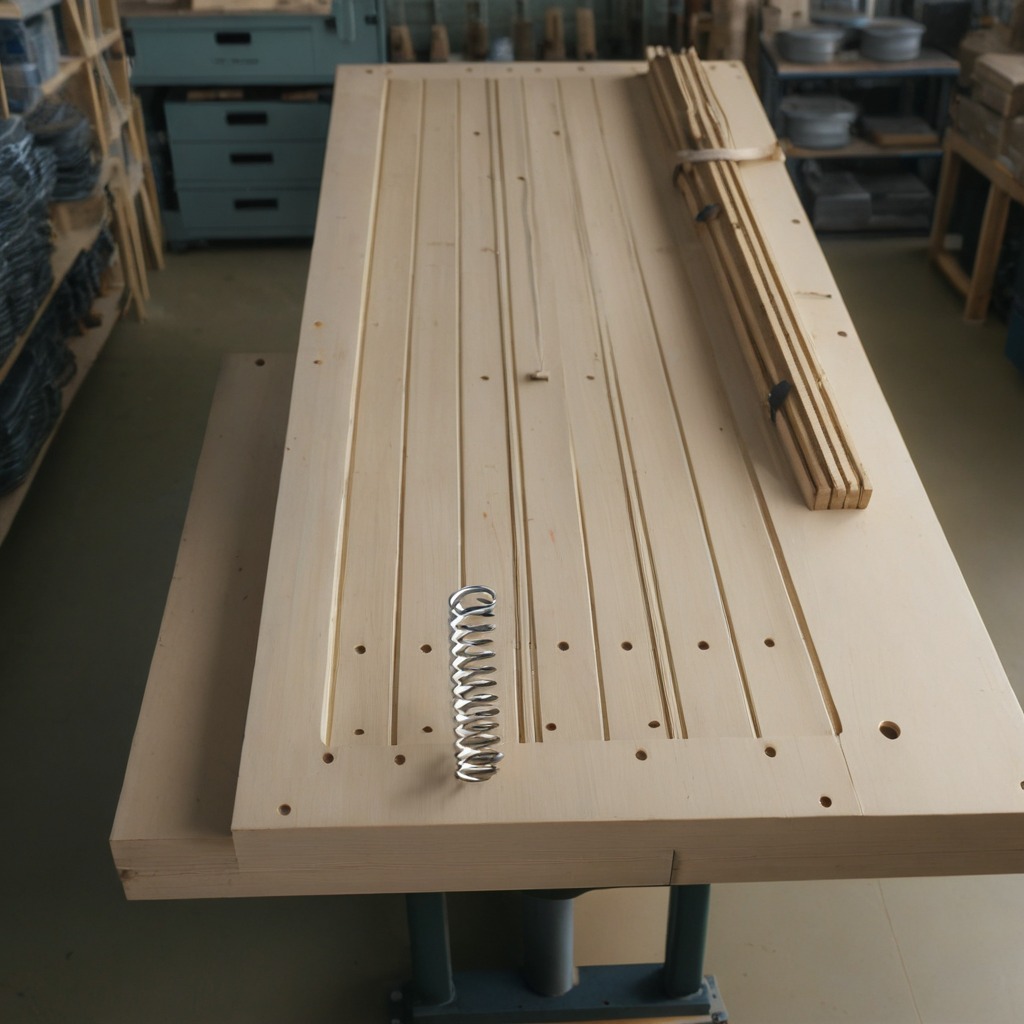
A coiled metal spring lies on a workbench inside a coastal fishing gear workshop.